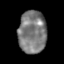
Tissue: skin
Cell type: Epithelial cells
Senescence score: 0.2357
Nuclear area (px): 1166
Mean DAPI intensity: 123.61